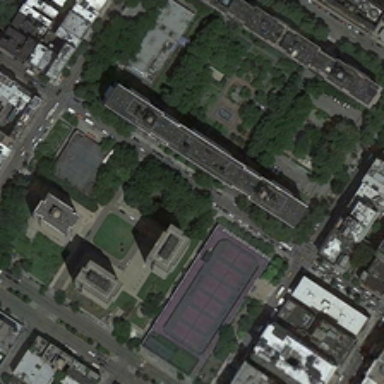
There are a lot of green trees and grass in the school .